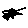
Label: hexagon